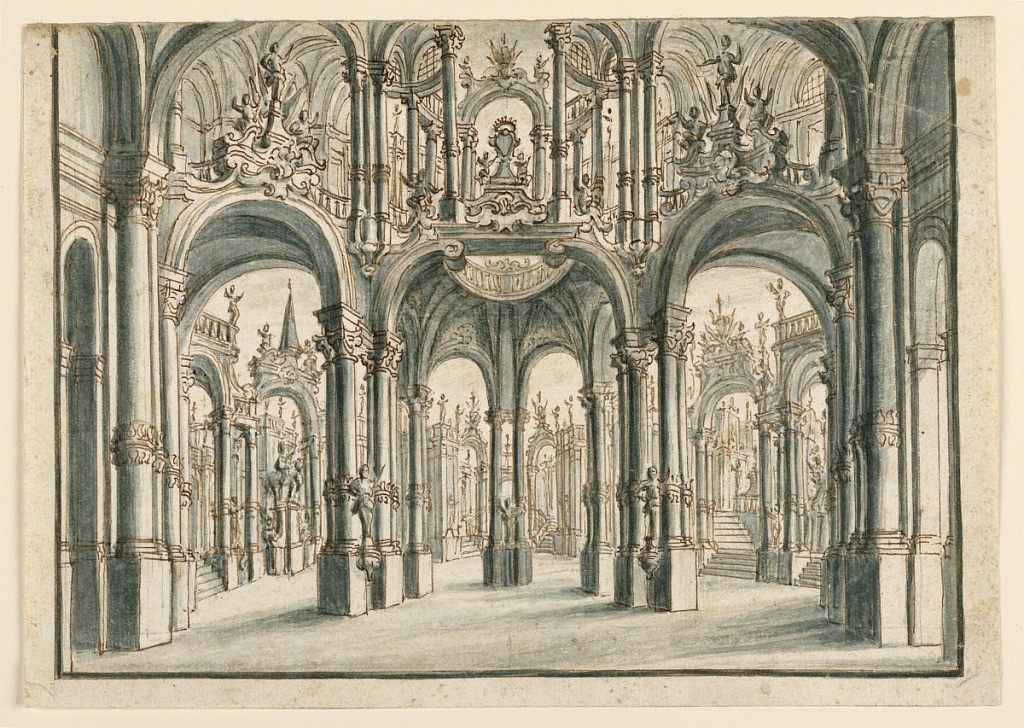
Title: Stage Design, Open Palace Court
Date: early 18th century
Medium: Pen and brown ink, brush and gray wash on laid paper
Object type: Drawing
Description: Horizontal rectangle. View into fantastic colonnades richly decorated with sculptures.